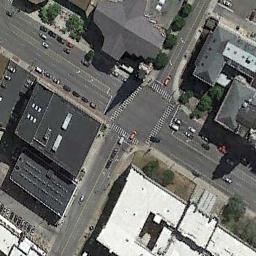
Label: intersection